Question: I am using 'Asp.Net' , 'EF6' ( 'MVC' ) and have some data stored in my view. What I need is some indexing for each row. Here is the view.

For every row I have 0 Index. I wanna know, if there is some Built in feature in EF, that will help to add indexes for each row, and which will be automatically be updated, when new rows are created or deleted.
This is the Code for creating the table and doing Paging in my View.
'''
<div class="bs-example">
<div class="table-responsive">
<div class="panel panel-default">
<table class="table table-striped table-hover table-bordered" cellspacing="0" data-toggle="table" data-click-to-select="true">
<tr>
<th style="vertical-align:middle;" class="text-center">
Index
</th>
<th style="vertical-align:middle;" class="text-center">
@Html.ActionLink("English", "Index", new { sortOrder = ViewBag.EnglishSortParm, currentFilter = ViewBag.CurrentFilter })
</th>
<th style="vertical-align:middle;" class="text-center">
@Html.ActionLink("Russian", "Index", new { sortOrder = ViewBag.RussianSortParm, currentFilter = ViewBag.CurrentFilter })
</th>
<th style="vertical-align:middle;" class="text-center">
@Html.ActionLink("Armenian", "Index", new { sortOrder = ViewBag.ArmenianSortParm, currentFilter = ViewBag.CurrentFilter })
</th>
<th style="vertical-align:middle;" class="text-center">
@Html.ActionLink("French", "Index", new { sortOrder = ViewBag.FrenchSortParm, currentFilter = ViewBag.CurrentFilter })
</th>
<th style="vertical-align:middle;" class="text-center">
@Html.ActionLink("Spanish", "Index", new { sortOrder = ViewBag.SpanishSortParm, currentFilter = ViewBag.CurrentFilter })
</th>
<th style="vertical-align:middle;" class="text-center">
@Html.ActionLink("Arabic", "Index", new { sortOrder = ViewBag.ArabicSortParm, currentFilter = ViewBag.CurrentFilter })
</th>
<th></th>
</tr>
@{
foreach (var item in Model.Item1)
{
<tr class="clickableRow">
<td style="vertical-align:middle; font-size:medium;font-style:italic;" class="text-center">
@ViewBag.IndexOfRow.ToInt32
</td>
<td style="vertical-align:middle;" class="text-center">
@Html.DisplayFor(modelItem => item.English)
</td>
<td style="vertical-align:middle;" class="text-center">
@Html.DisplayFor(modelItem => item.Russian)
</td>
<td style="vertical-align:middle;" class="text-center">
@Html.DisplayFor(modelItem => item.Armenian)
</td>
<td style="vertical-align:middle;" class="text-center">
@Html.DisplayFor(modelItem => item.French)
</td>
<td style="vertical-align:middle;" class="text-center">
@Html.DisplayFor(modelItem => item.Spanish)
</td>
<td style="vertical-align:middle;" class="text-center">
@Html.DisplayFor(modelItem => item.Arabic)
</td>
<td style="vertical-align:middle;" class="text-center">
<span style="color:white;">
@Html.ActionLink("Edit", "Edit", new { id = item.Text, @style = "color:red;" })
@*@Html.ActionLink("Details", "Details", new { id = item.Text })*@
@Html.ActionLink("Delete", "Delete", new { id = item.Text })
</span>
</td>
</tr>
}
}
</table>
</div>
<br />
Page @(Model.Item1.PageCount < Model.Item1.PageNumber ? 0 : Model.Item1.PageNumber) of @Model.Item1.PageCount
@Html.PagedListPager(Model.Item1, page => Url.Action("Index",
new { page, sortOrder = ViewBag.CurrentSort, currentFilter = ViewBag.CurrentFilter }))
</div>
</div>
'''
And this is the code from my Controller
'''
public ViewResult Index(int? page)
{
int pageSize = 15;
int pageNumber = (page ?? 1);
var allModels = new Tuple<IPagedList<Translation>, List<Translation>>
(translations.ToPagedList(pageNumber, pageSize), translations.ToList()) { };
return View(allModels);
}
'''
I have removed the unnecessary code, only is left the code for paging.
I have not done anything so far, because I have not find any indexing question or article in or so far.
Thanks for help.
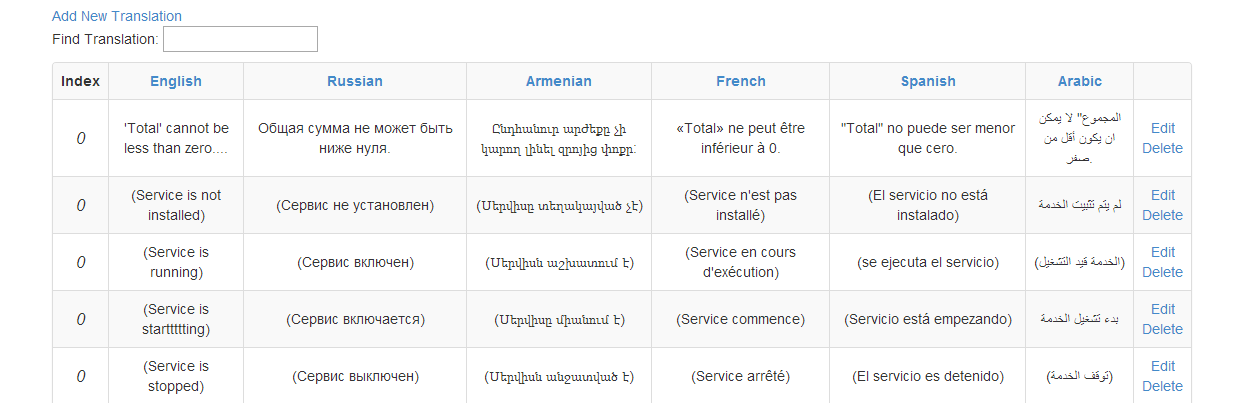
Answer: Just set the start row index in the action method to 'ViewBag'.
'''
int pageSize = 15;
int pageNumber = (page ?? 1);
ViewBag.StartRowIndex = ((pageNumber - 1) * pageSize) + 1;
'''
Then use it in the view.
'''
@{
var rowIndex = (int)ViewBag.StartRowIndex;
}
foreach (var item in Model.Item1)
{
<tr class="clickableRow">
<td style="vertical-align:middle; font-size:medium;font-style:italic;" class="text-center">
@(rowIndex++) //@ViewBag.IndexOfRow.ToInt32
</td>
'''